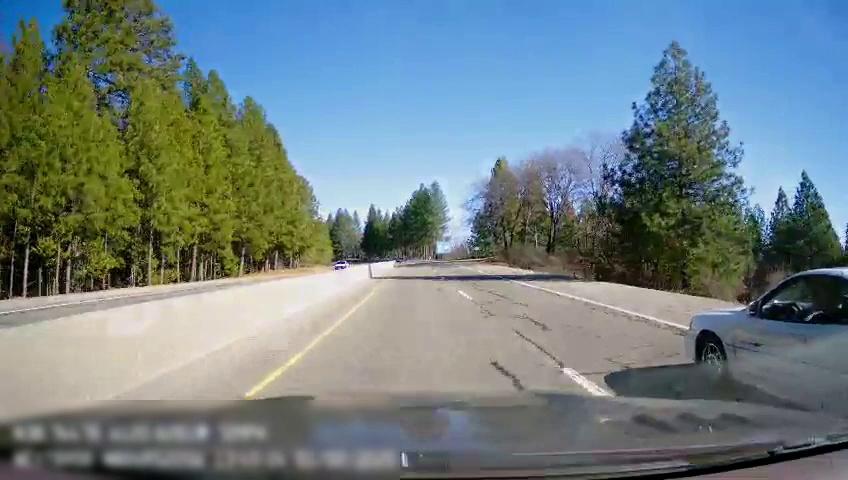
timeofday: Day
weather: Sunny
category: Drivable Space
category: Drivable Space
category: Vehicles | Car
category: Vehicles | Truck
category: Lanes | Current Lane
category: Lanes | Current Lane
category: Lanes | Alternate Lane
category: Lanes | Opposite Lane